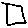
Label: square